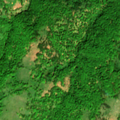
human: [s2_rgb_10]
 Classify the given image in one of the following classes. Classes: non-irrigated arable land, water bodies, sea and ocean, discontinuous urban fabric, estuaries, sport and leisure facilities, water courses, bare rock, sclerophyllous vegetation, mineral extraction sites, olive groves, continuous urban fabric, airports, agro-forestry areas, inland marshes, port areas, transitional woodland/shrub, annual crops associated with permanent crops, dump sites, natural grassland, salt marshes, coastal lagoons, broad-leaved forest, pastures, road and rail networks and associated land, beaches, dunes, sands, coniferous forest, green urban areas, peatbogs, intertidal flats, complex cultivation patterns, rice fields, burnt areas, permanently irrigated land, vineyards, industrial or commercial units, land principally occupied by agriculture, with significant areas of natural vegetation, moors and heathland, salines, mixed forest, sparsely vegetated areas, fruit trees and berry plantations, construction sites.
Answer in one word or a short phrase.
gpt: broad-leaved forest, natural grassland, transitional woodland/shrub